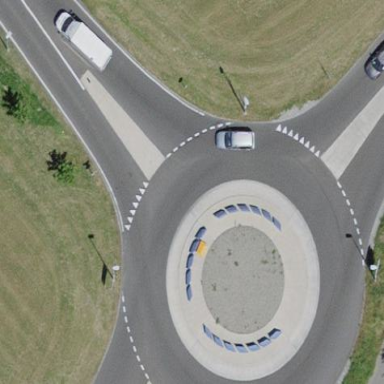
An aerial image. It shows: Tertiary road that leads to roundabout.